【题型】证明题　【知识点】立体几何　【难度】medium
如图, 三棱柱 \(ABC-A_1B_1C_1\) 中, 四边形 \(ABB_1A_1\) 是菱形, 且 \(\angle ABB_1 = 60^\circ\), \(AB = BC = 2\), \(CA = CB_1\), \(CA \perp CB_1\),

(1) 证明: 平面 \(CAB_1 \perp\) 平面 \(ABB_1A_1\);

(2) 求直线 \(BB_1\) 和平面 \(ABC\) 所成角的正弦值;

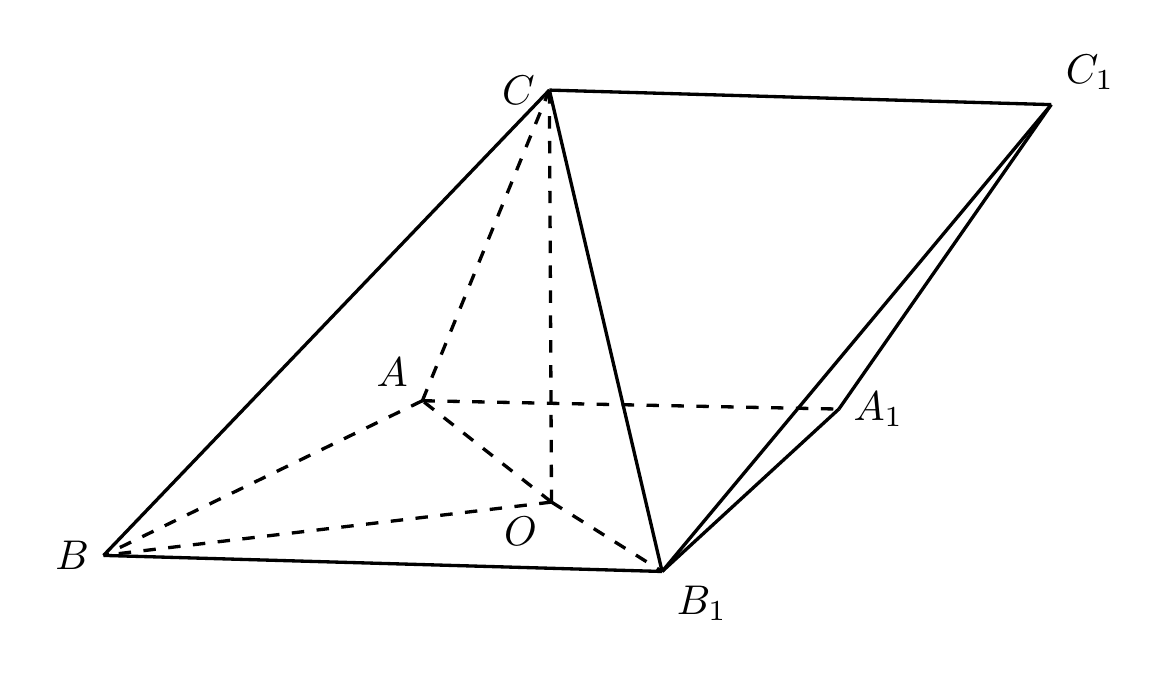
【解答】

\textbf{【答案】}（1）证明过程见解析；

（2）$\dfrac{\sqrt{21}}{7}$。

\vspace{1em}

\textbf{【分析】}（1）取$AB_1$的中点$O$，连接$OC$，$OB$，由题意可知$CO \perp AB_1$，再利用勾股定理证得$CO \perp OB$，
由线面垂直的判定定理可得$CO \perp$平面$ABB_1A_1$，进而证得平面$CAB_1 \perp$平面$ABB_1A_1$；

（2）以点$O$为坐标原点，分别以$\overrightarrow{OB}$，$\overrightarrow{OB_1}$，$\overrightarrow{OC}$的正方向为$x$轴，$y$轴，$z$轴，建立空间直角坐标系，求
出相应点的坐标，进而求出相应向量的坐标，得到平面$ABC$的一个法向量，再利用线面夹角的向量公式求
解即可。

\vspace{1em}

\textbf{【解答】}证明：（1）取$AB_1$的中点$O$，连接$OC$，$OB$，如图所示：

$\because$ 四边形$ABB_1A_1$是菱形，且$\angle ABB_1 = 60^\circ$，

$\therefore \triangle ABB_1$为等边三角形，又$\because AB = 2$，

$\therefore OB = 2 \times \dfrac{\sqrt{3}}{2} = \sqrt{3}$，$AB_1 = 2$，

$\because CA = CB_1$，$CA \perp CB_1$，$\therefore CO \perp AB_1$，且$CO = \dfrac{1}{2}AB_1 = 1$，

又$\because BC = 2$，$\therefore BC^2 = OB^2 + CO^2$，

$\therefore CO \perp OB$，

又$\because CO \perp AB_1$，$AB_1 \cap OB = O$，

$\therefore CO \perp$平面$ABB_1A_1$，

又$\because CO \subset$平面$CAB_1$，

$\therefore$ 平面$CAB_1 \perp$平面$ABB_1A_1$；

\vspace{1em}

解：（2）由（1）可知，$OB$，$OB_1$，$OC$两两垂直，

以点$O$为坐标原点，分别以$\overrightarrow{OB}$，$\overrightarrow{OB_1}$，$\overrightarrow{OC}$的正方向为$x$轴，$y$轴，$z$轴，建立空间直角坐标系，如图所示：

则$B(\sqrt{3},\,0,\,0)$，$B_1(0,\,1,\,0)$，$A(0,\,-1,\,0)$，$C(0,\,0,\,1)$，

$\therefore \overrightarrow{BB_1} = (-\sqrt{3},\,1,\,0)$，$\overrightarrow{AB} = (\sqrt{3},\,1,\,0)$，$\overrightarrow{AC} = (0,\,1,\,1)$，

设平面$ABC$的一个法向量为$\vec{n} = (x,\,y,\,z)$，则
\[
\begin{cases}
\vec{n} \cdot \overrightarrow{AB} = 0 \\
\vec{n} \cdot \overrightarrow{AC} = 0
\end{cases},
\]
即
\[
\begin{cases}
\sqrt{3}x + y = 0 \\
y + z = 0
\end{cases},
\]
取$x = \sqrt{3}$得，
\[
\begin{cases}
y = -3 \\
z = 3
\end{cases},
\]
$\therefore \vec{n} = (\sqrt{3},\,-3,\,3)$，

$\therefore$ 直线$BB_1$和平面$ABC$所成角的正弦值为$|\cos<\overrightarrow{BB_1},\,\vec{n}>| = \dfrac{|\overrightarrow{BB_1} \cdot \vec{n}|}{|\overrightarrow{BB_1}||\vec{n}|} = \dfrac{\sqrt{21}}{7}$。

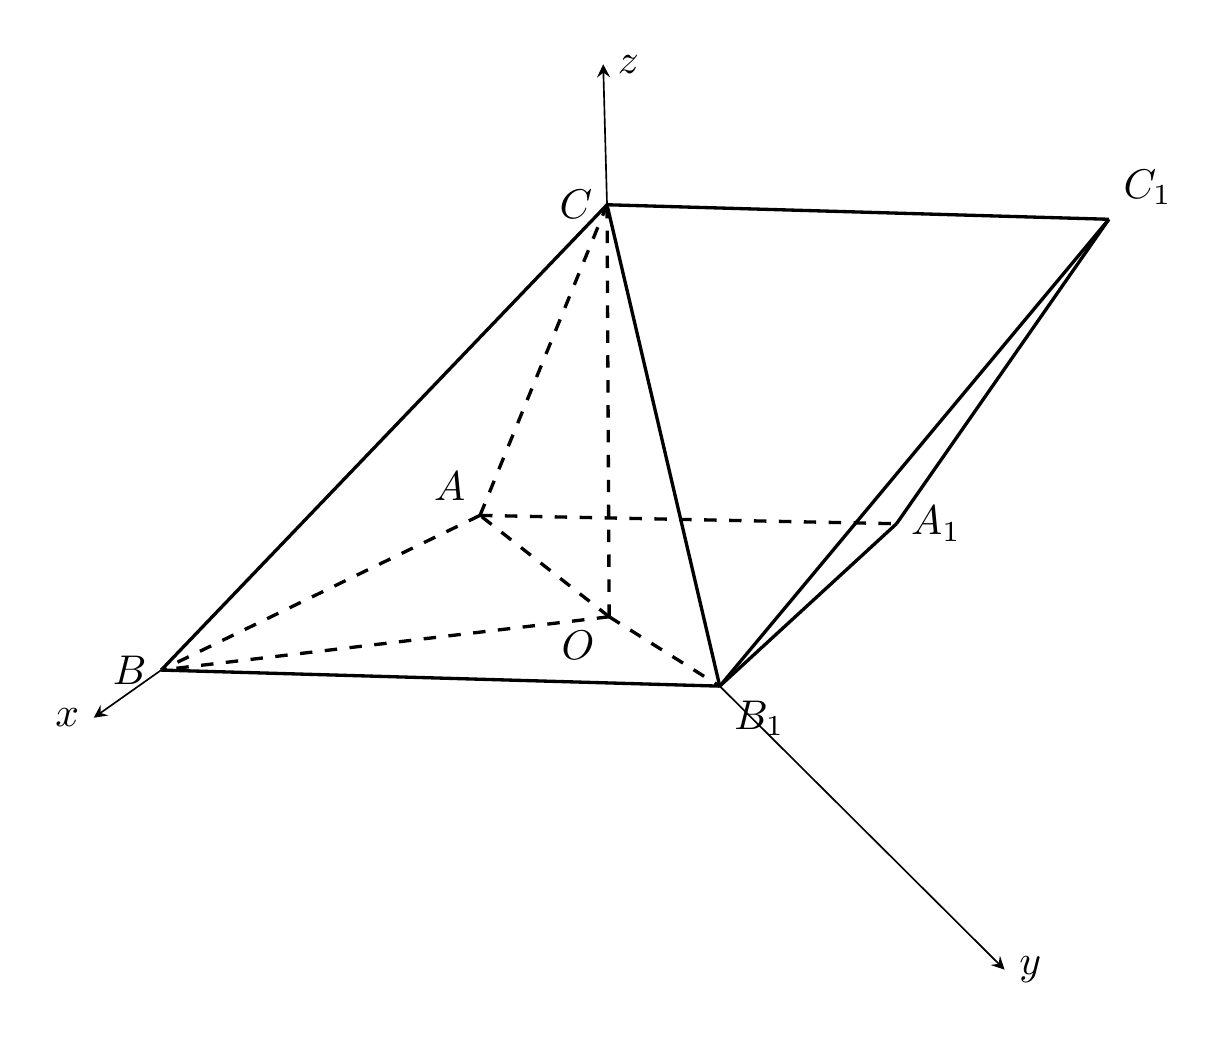